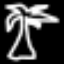
Label: palm tree